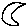
Label: moon